九年级 · 解析几何
二次函数 $y=a x^{2}+b x+c(a \neq 0)$ 的图象如图, 图象过点 $(-2,0)$, 对称轴为直线 $x=1$, 下列结论: (1) $a b c<0$; (2) $2 a-b=0$; (3) $b^{2}-4 a c>0$; (4) $9 a+c>3 b$, 其中正确的结论有个( )

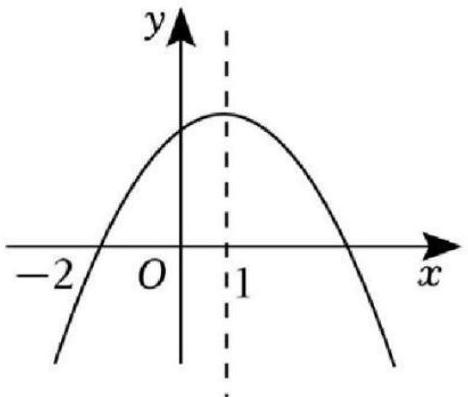
A. 1
B. 2
C. 3
D. 4

答案: B
解析: 【分析】

本题考查了二次函数的图象与系数的关系，二次函数图象上点的坐标特征，二次函数与一元二次方程. 根据图象得出 $a<0,-\frac{b}{2 a}=1, c>0$, 结合图象上的点和与 $x$ 轴交点个数即可逐项判断.

【解答】

解: $\because$ 二次函数的图象的开口向下,

$\therefore a<0$,

$\because$ 二次函数的图象 $y$ 轴的交点在 $y$ 轴的正半轴上,

$\therefore c>0$,

$\because$ 二次函数图象的对称轴是直线 $x=1$,
$\therefore-\frac{b}{2 a}=1$,

$\therefore 2 a+b=0, b>0$

$\therefore a b c<0, \therefore$ (1)正确, (2)错误;

$\because$ 二次函数 $y=a x^{2}+b x+c$ 图象与 $x$ 轴有两交点,

$\therefore b^{2}-4 a c>0$, 故(3)正确;

$\because$ 二次函数 $y=a x^{2}+b x+c$ 图象可知, 当 $x=-3$ 时, $y<0$,

$\therefore 9 a-3 b+c<0$, 即 $9 a+c<3 b$, 故(4)错误;

故选 $B$.